Question: packages:
.net core 3.1,
Specflow 3.8.7
Solution Structure:

I have Step definitions in project UMW.Selenium.UI (A)
'''
namespace UMW.Selenium.UI.Steps
{
[Binding]
public class CalculatorStepDefinitions : UIFramework
{
UIBrowser uiBrowser;
public CalculatorStepDefinitions()
{
uiBrowser = new UIBrowser();
}
[Given(@"the first number is (.*)")]
public void GivenTheFirstNumberIs(int p0)
{
uiBrowser.NavigateToURL("https://demoqa.com/browser-windows");
}
}
}
'''
I have Hooks (BeforeTestRun, BeforeScenario etc.) in another project Selenium.UI.Framework (B).
'''
namespace Selenium.UI.Framework.Framework.Utilities.ScenarioFactory
{
using LogBuffer = List<string>;
[Binding]
[TestClass]
public class SetupAndTearDown
{
internal readonly ScenarioContext _scenarioContext;
internal readonly FeatureContext _featureContext;
private readonly IObjectContainer _objectContainer;
public SetupAndTearDown()
{
}
public SetupAndTearDown(IObjectContainer objectContainer, FeatureContext featureContext, ScenarioContext scenarioContext)
{
this._objectContainer = objectContainer;
_featureContext = featureContext;
_scenarioContext = scenarioContext;
}
[BeforeTestRun]
public static void InitializeTestSuite()
{
ReportsFactory.Report.StartTestSuite();
}
[BeforeScenario]
public void InitializeTestScenario()
{
ReportsFactory.Report.StartTestCase();
//_objectContainer.RegisterInstanceAs(Webdriver.Driver);
}
}
}
'''
When I execute scenario from A, it does not call BeforeTestRun/BeforeScenario from B. Here project A uses functions from project B. The test runs successfully bypassing hooks.
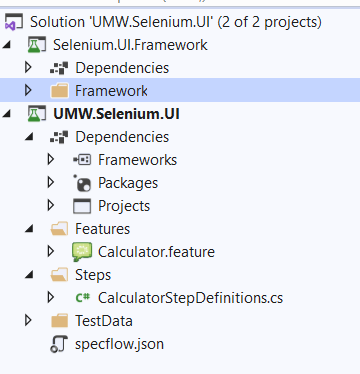
Answer: You need to declare <URL> in specflow.json.
'''
{
"stepAssemblies": [
{
"assembly": "Selenium.UI.Framework"
}
]
}
'''
Note: the name of the assembly, not the namespace, is required with no file extension. You will need to double check the name of the DLL file created by the Selenium.UI.Framework project.